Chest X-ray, AP view. Patient: 28 years old, sex F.
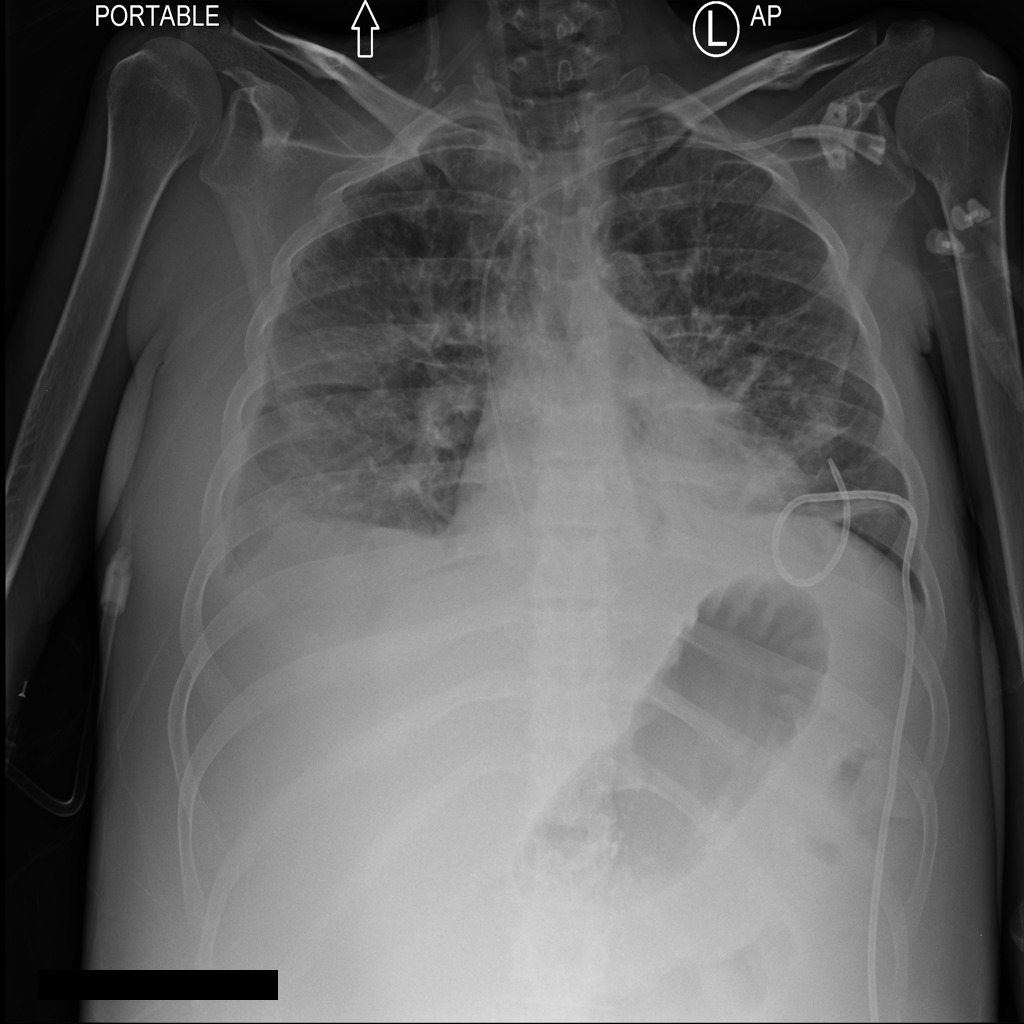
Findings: Atelectasis